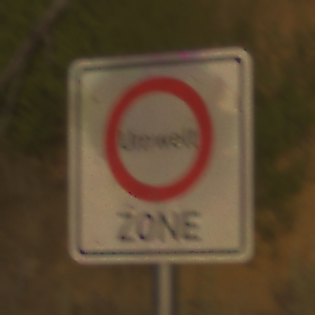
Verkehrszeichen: BeginnUmweltzone
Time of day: SunriseSunset
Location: Outdoor (Nature)
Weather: PartlyCloudy
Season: NotSpecified
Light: Natural